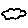
Label: cloud